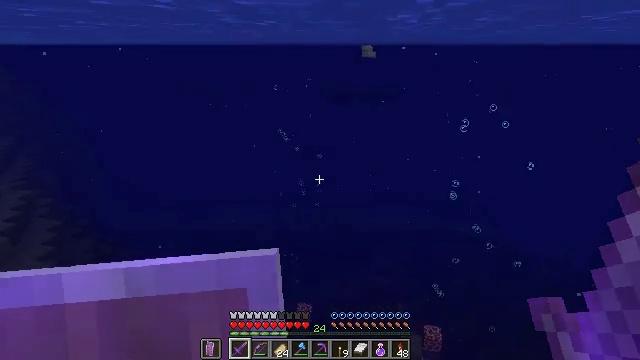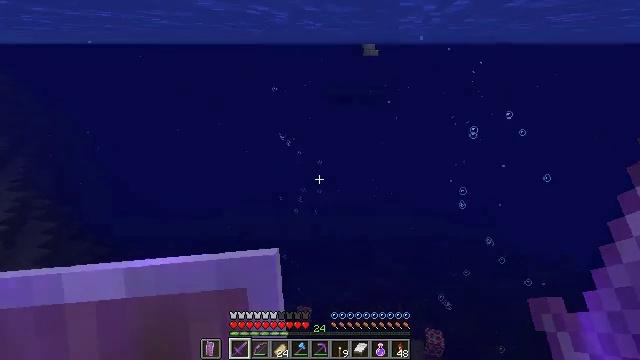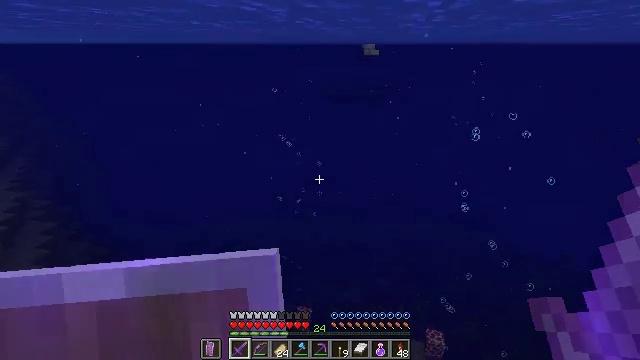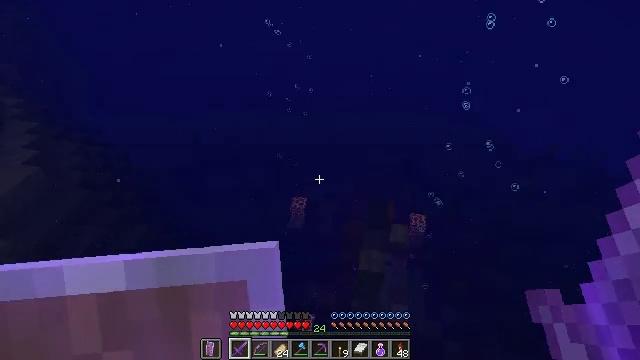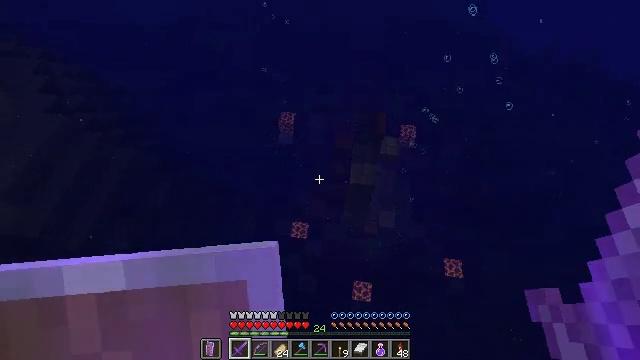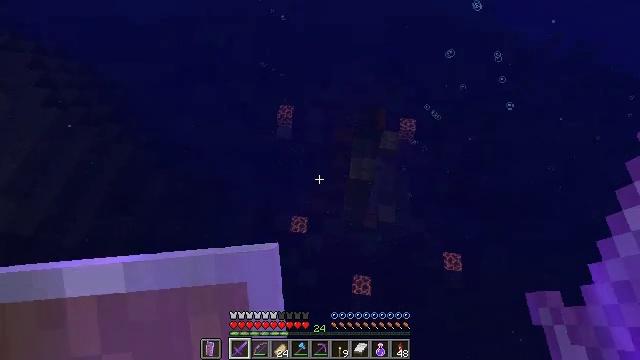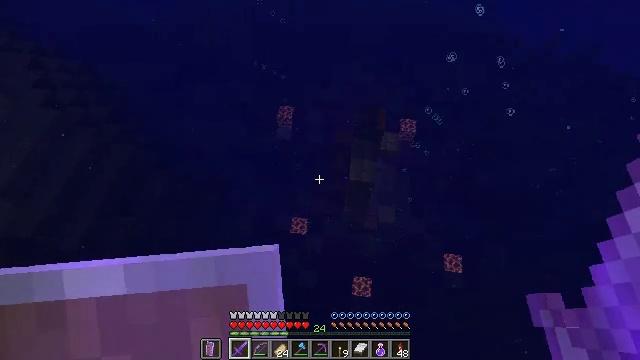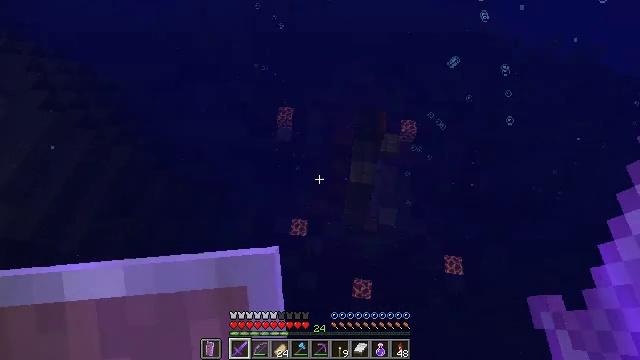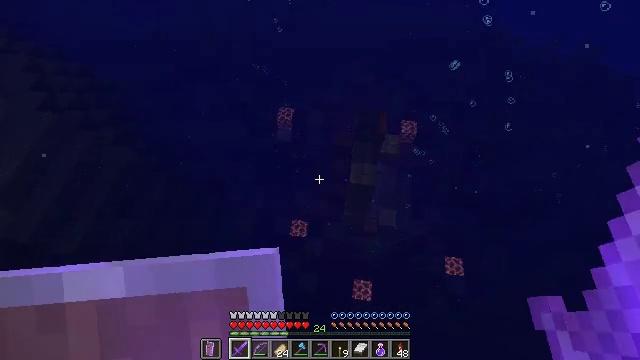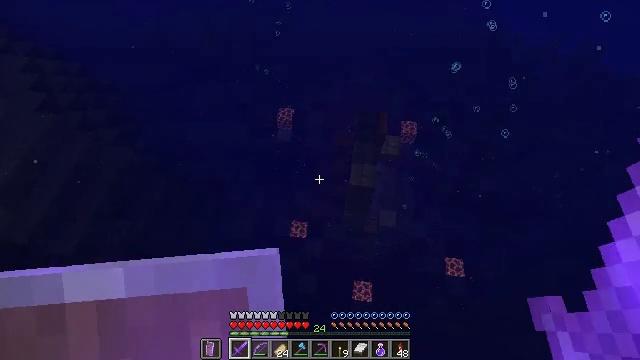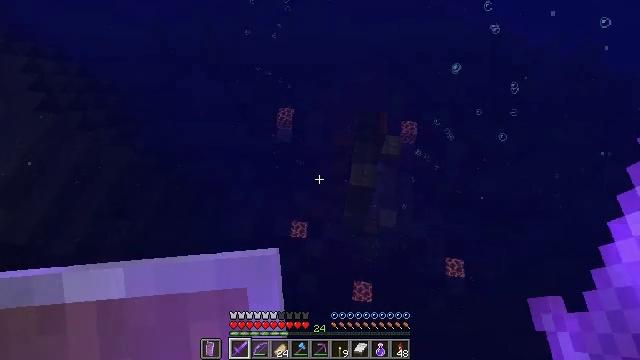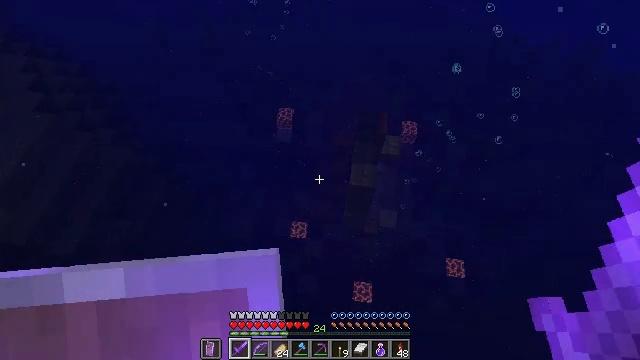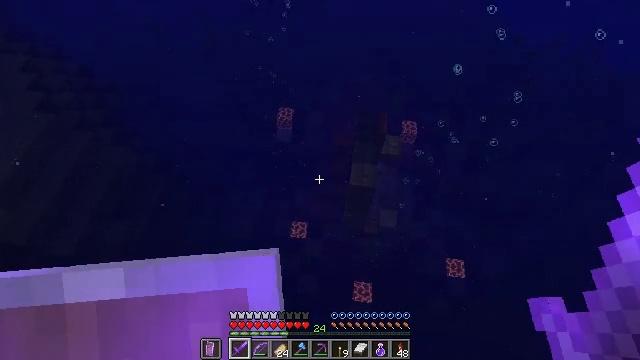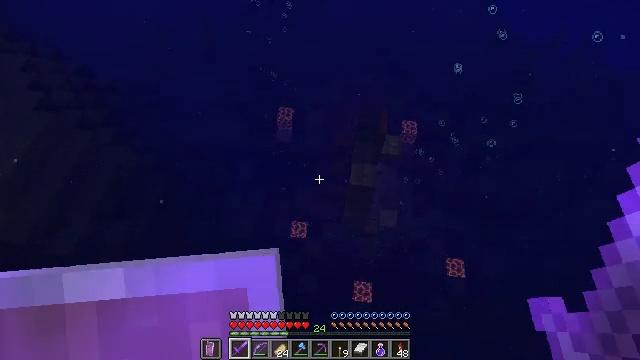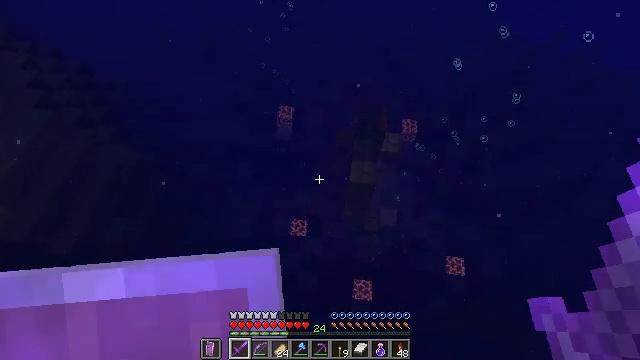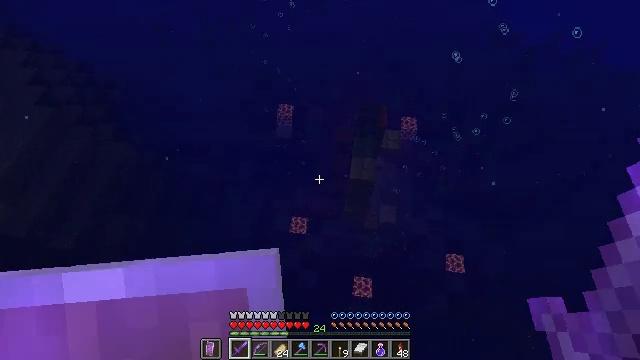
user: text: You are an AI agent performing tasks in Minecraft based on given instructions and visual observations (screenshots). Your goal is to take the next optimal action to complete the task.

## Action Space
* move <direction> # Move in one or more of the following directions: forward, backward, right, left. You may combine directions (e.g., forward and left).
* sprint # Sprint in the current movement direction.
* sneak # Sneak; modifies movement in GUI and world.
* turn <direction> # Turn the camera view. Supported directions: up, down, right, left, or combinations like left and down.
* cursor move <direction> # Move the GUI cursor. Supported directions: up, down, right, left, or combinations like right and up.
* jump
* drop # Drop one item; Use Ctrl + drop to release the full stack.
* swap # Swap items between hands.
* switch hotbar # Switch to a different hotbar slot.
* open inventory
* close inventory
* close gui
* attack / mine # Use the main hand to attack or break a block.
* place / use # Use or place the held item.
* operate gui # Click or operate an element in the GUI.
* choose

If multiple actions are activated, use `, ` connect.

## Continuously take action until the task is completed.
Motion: motion action
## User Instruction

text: Drop stone brick stairs.
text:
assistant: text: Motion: move forward
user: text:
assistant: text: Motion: move forward
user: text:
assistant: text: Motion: move forward, turn right and down
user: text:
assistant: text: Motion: move forward, turn right and down
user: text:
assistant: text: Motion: move forward, turn down
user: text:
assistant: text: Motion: no_op
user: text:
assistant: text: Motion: no_op
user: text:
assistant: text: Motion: no_op
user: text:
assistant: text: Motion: no_op
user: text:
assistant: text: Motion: no_op
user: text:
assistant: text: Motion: no_op
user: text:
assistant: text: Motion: no_op
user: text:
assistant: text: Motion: move back
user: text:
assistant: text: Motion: move back
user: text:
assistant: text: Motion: move back
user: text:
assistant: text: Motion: move back
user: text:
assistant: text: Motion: move back
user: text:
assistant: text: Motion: move back
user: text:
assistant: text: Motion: move back and move left
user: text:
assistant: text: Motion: move back and move left
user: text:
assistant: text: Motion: move back and move left
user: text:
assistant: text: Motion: move back and move left
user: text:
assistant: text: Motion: move back and move left, turn up
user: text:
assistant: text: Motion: move left, turn up
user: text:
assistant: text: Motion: move left
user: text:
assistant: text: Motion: move left, turn up
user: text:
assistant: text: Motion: move left, turn up
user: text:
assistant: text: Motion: move left, turn up
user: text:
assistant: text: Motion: move left, turn up
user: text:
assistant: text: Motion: move left